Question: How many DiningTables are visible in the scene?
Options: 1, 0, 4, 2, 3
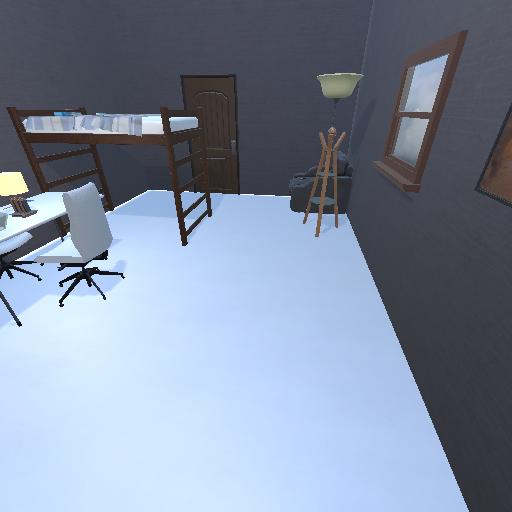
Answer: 1